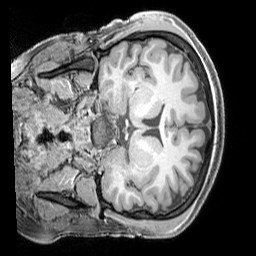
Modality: T1w
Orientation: coronal
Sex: female
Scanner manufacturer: siemens
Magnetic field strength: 3 T
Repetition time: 2.3 s
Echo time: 0.00226 s